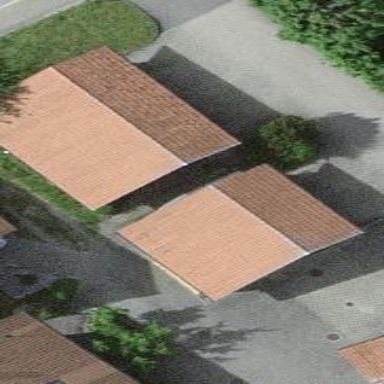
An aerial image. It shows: View of roof of building.